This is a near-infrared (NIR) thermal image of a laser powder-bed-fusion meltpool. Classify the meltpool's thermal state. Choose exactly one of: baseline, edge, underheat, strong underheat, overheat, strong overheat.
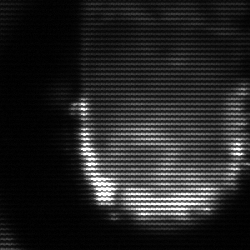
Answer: baseline